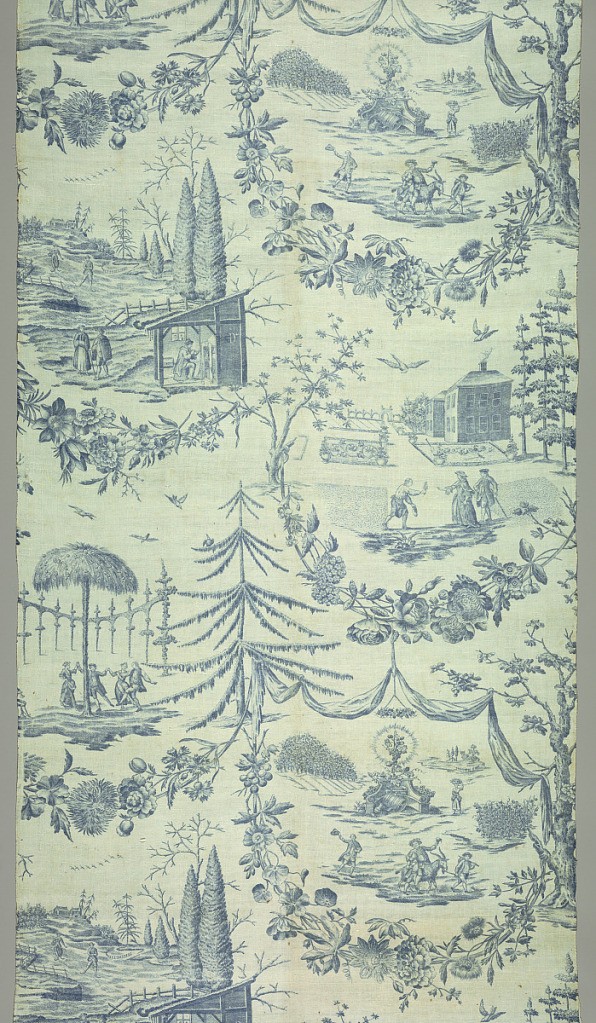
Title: The Four Seasons
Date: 1770
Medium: cotton, linen Technique: plate printed on linen warp, cotton weft
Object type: Textile
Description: Country vignettes: Maypole, gardening, Bacchus, skating, representing the four seasons enclosed in floral swags. Height of repeat: 37 1/2 '' Plate break in center of the white scene. Structure/ Technique: Plain weave. Printed by engraved plate. Note: Width of design is not present; plate was wider than the fabric.